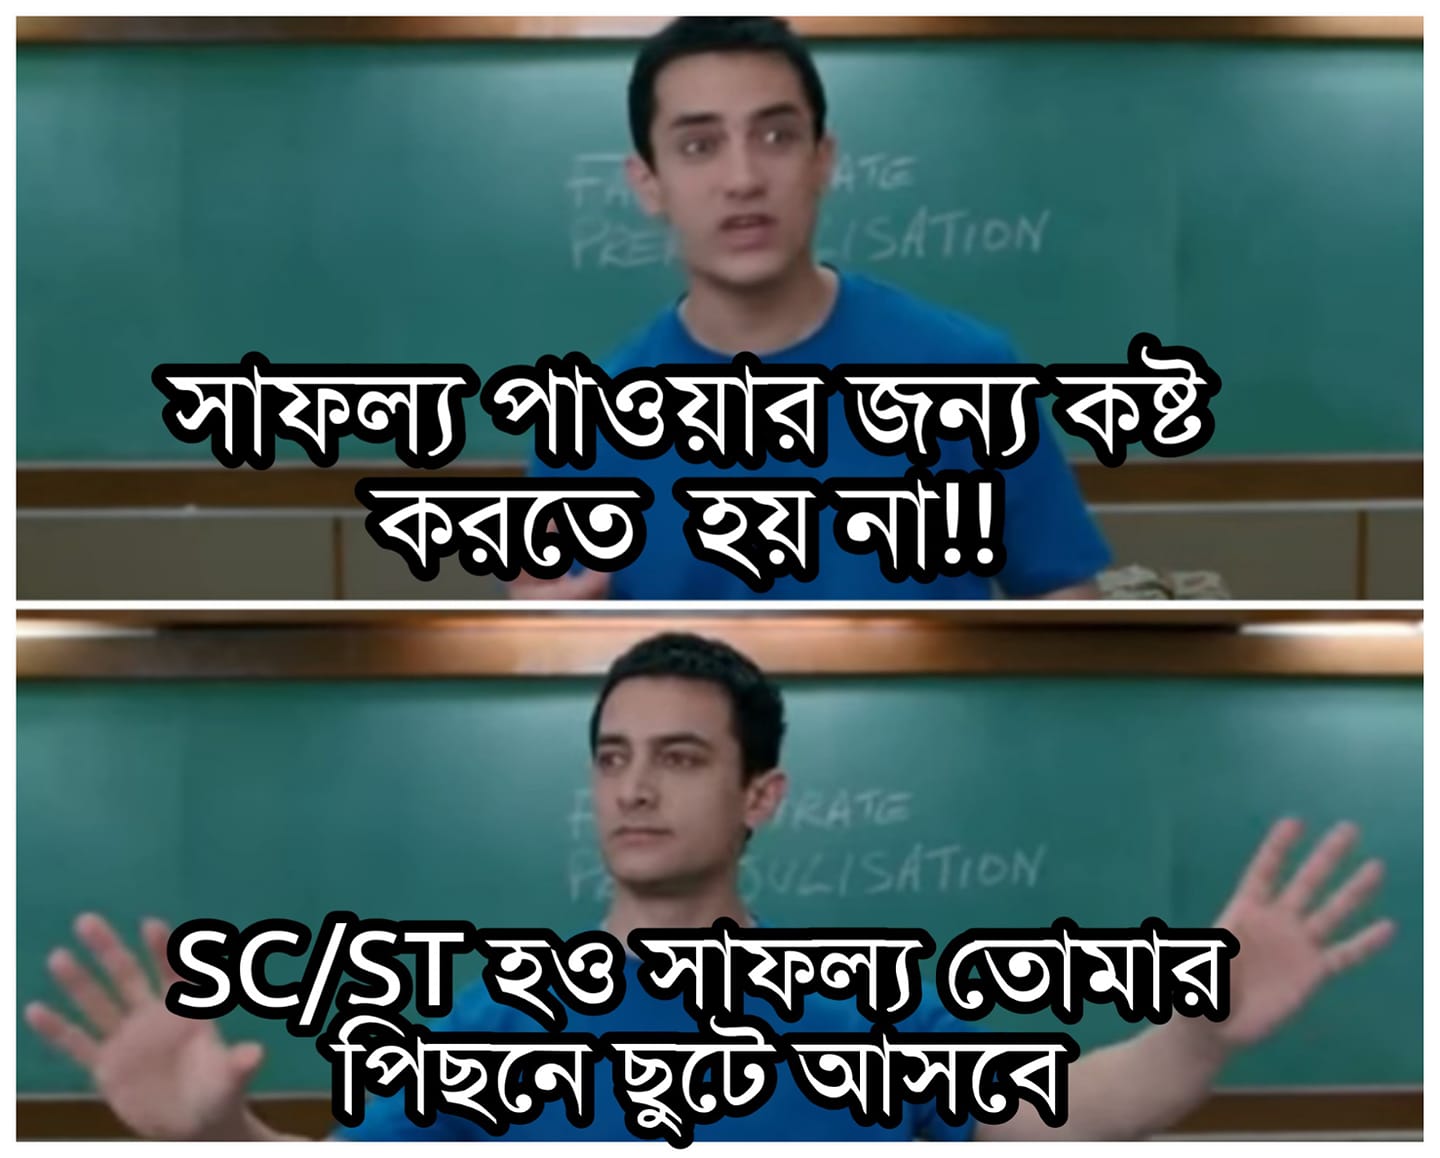
Caption: সাফল্য পাওয়ার জন্য কষ্ট করতে হয় না !!  SC/ST হও সাফল্য তোমার পিছনে ছুটে আসবে
Label: non-hate